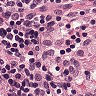
Metastatic tissue present: no